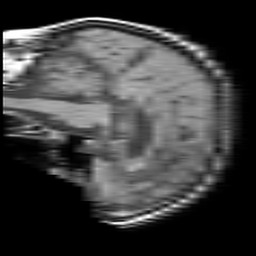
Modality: T1w
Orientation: sagittal
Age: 64
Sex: male
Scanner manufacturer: philips
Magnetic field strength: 1.5 T
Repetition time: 0.2065 s
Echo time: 0.00187 s